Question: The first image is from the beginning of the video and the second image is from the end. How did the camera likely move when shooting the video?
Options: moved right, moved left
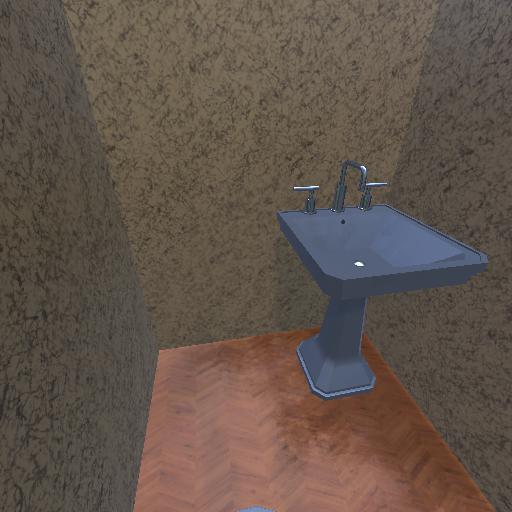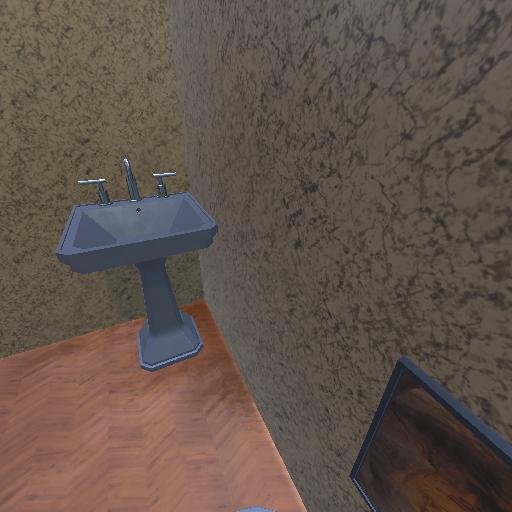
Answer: moved right